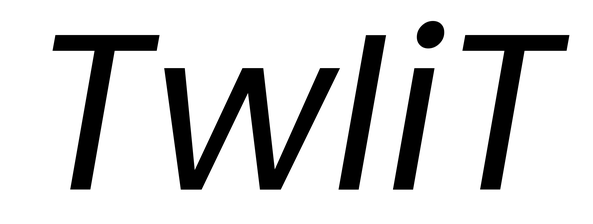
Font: Poppins-Italic